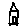
Label: house